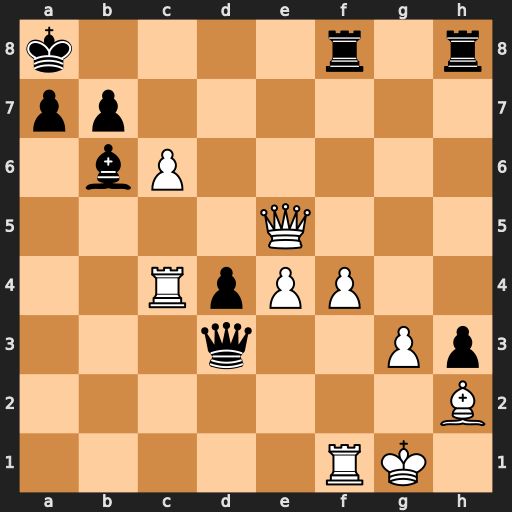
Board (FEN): k4r1r/pp6/1bP5/4Q3/2RpPP2/3q2Pp/7B/5RK1
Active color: w
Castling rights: -
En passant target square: -
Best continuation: cxb7+ Kxb7 Qd5+